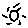
Label: sun